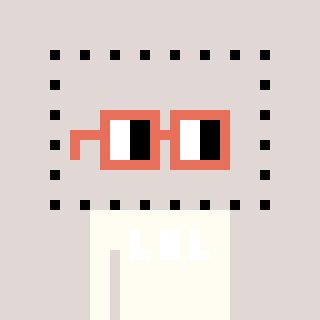
a pixel art character with square orange glasses, a void-shaped head and a grayscale-colored body on a warm background